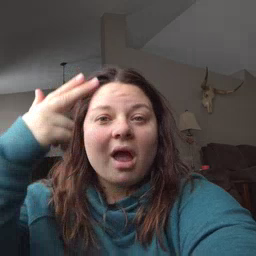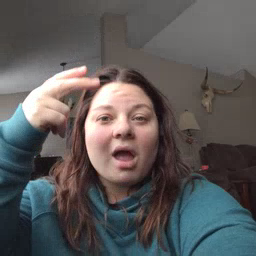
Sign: high